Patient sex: F
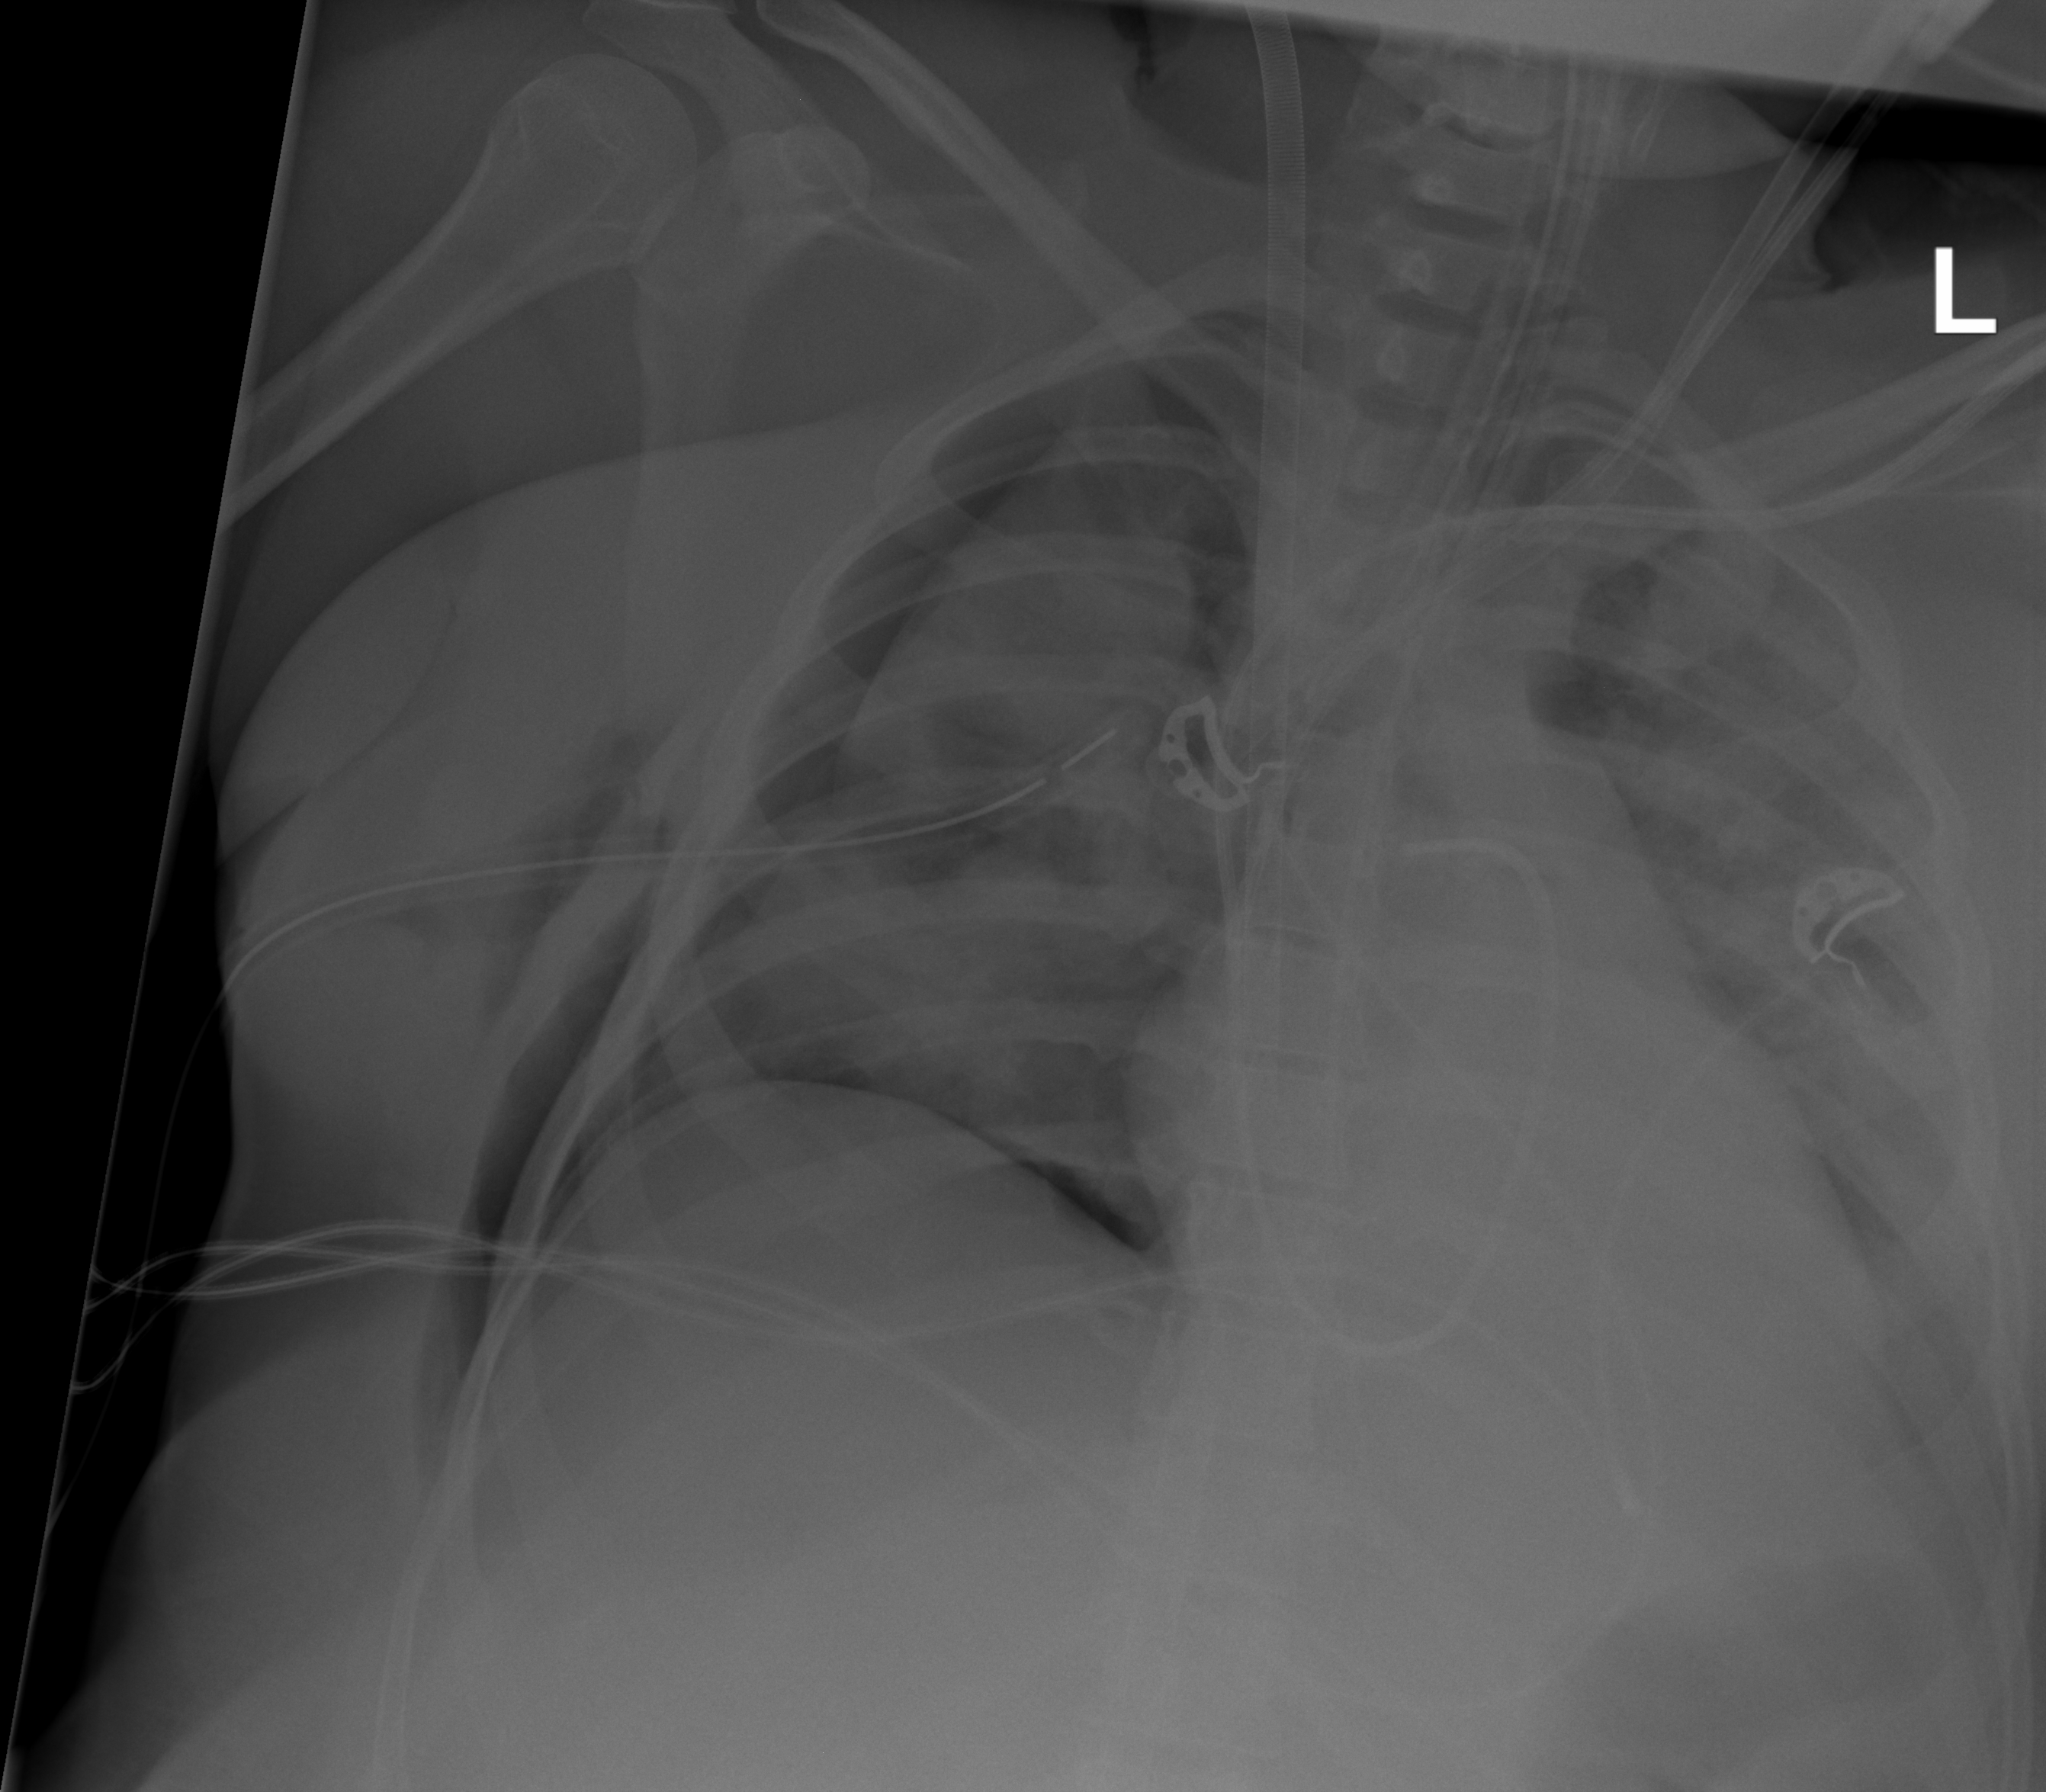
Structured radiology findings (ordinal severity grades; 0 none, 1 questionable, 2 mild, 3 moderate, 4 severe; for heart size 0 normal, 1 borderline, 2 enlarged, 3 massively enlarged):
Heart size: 0
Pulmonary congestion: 0
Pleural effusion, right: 0
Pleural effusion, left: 0
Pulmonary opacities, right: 3
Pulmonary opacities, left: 3
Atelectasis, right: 2
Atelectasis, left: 2